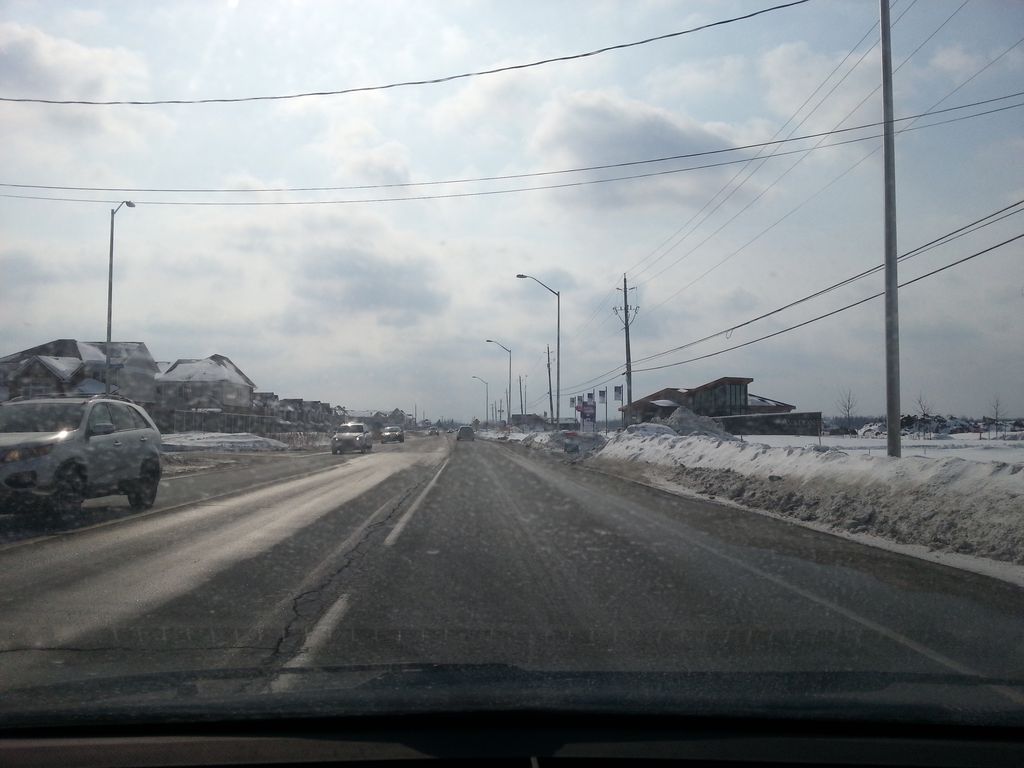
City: ottawa-gatineau